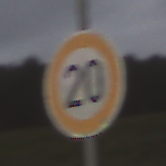
Verkehrszeichen: Geschwindigkeit20
Umgebung: Outdoor, Nature
Tageszeit: Midday
Wetter: Overcast
Licht: Natural
Jahreszeit: NotSpecified
Kontrast: LowContrast